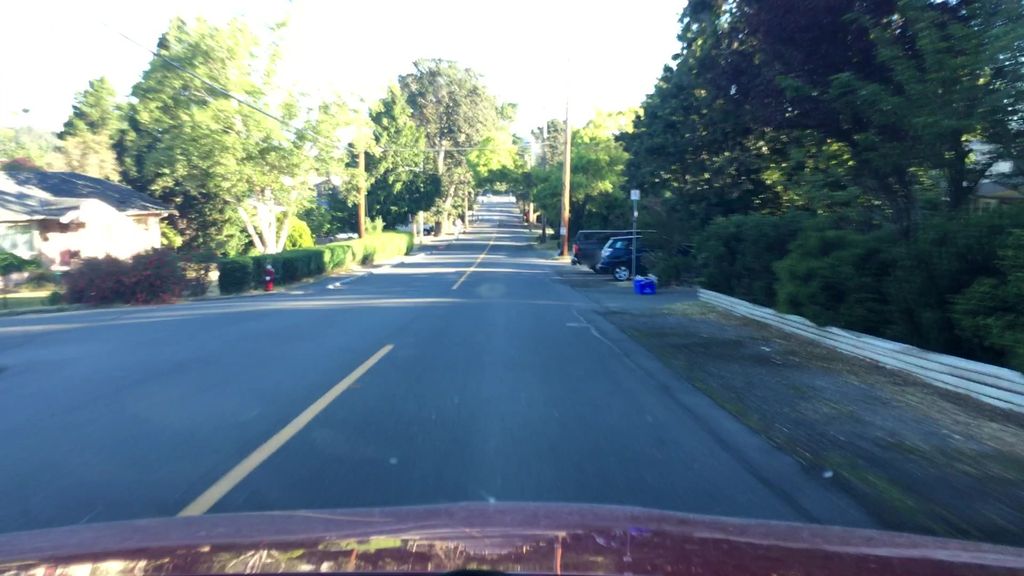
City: victoria